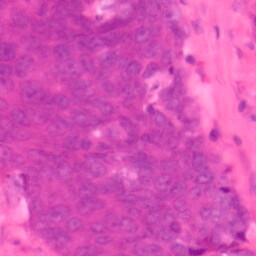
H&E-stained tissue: Colon